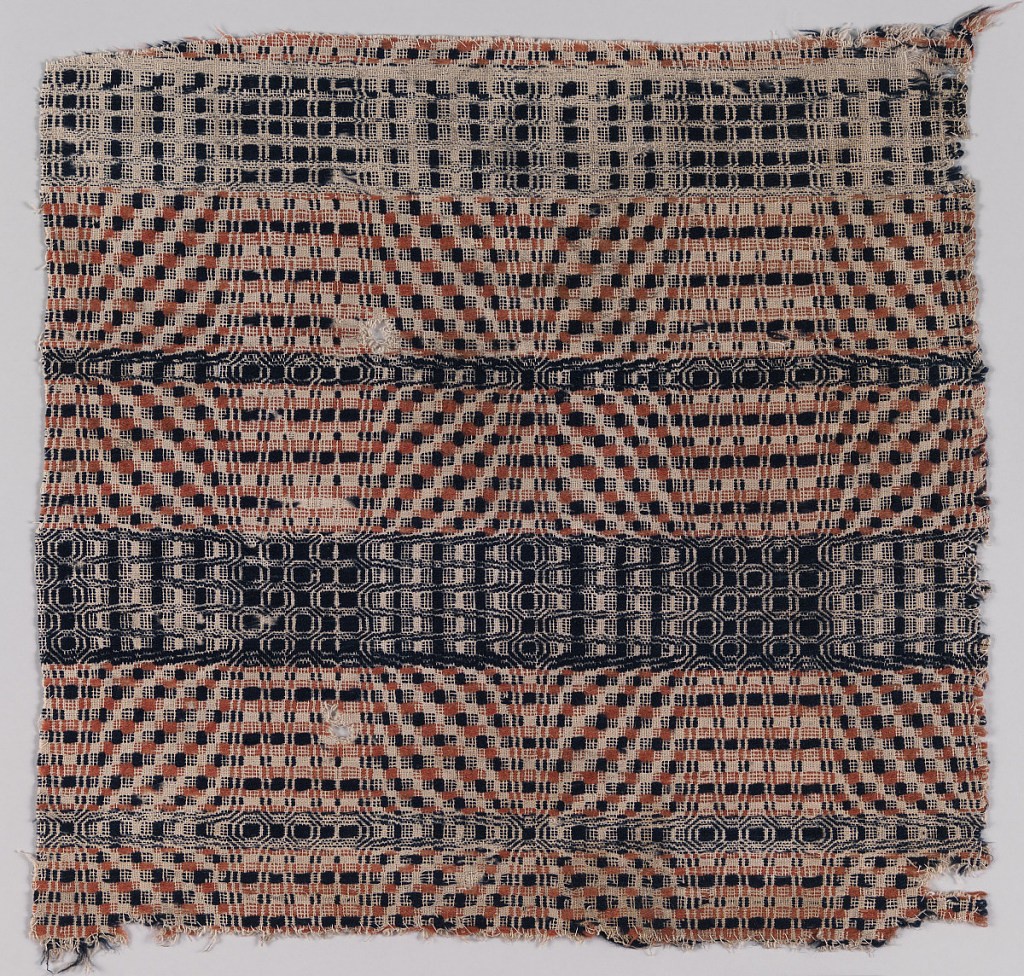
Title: Coverlet fragment
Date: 1830s
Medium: wool, cotton Technique: plain weave with supplementary weft patterning (overshot)
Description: Section of an overshot coverlet with large squres in broad band framework; various geometrical fillings to all areas. Pattern formed by wool pattern wefts of dark blue and rosy rust on ground of undyed cotton cloth.